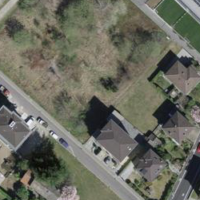
EUNIS habitat code: 54
Species observed at this site:
Salix caprea